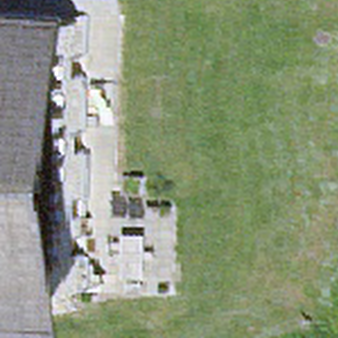
Label: other